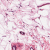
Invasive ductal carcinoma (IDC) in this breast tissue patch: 0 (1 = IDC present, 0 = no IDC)